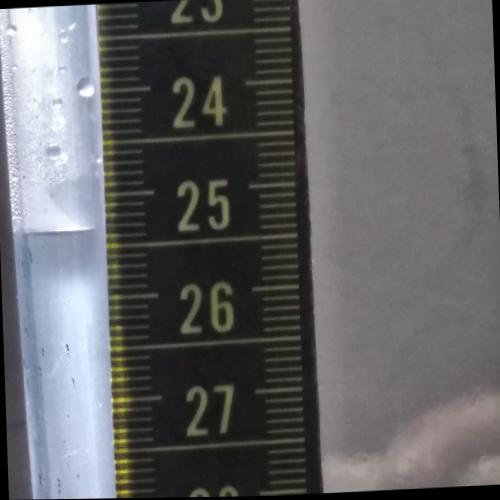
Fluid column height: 25.3 cm